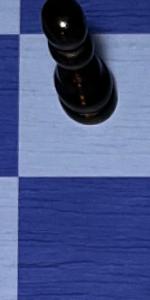
Label: Empty